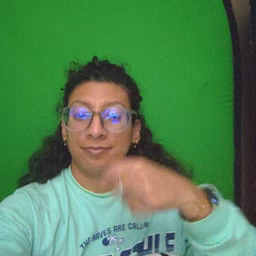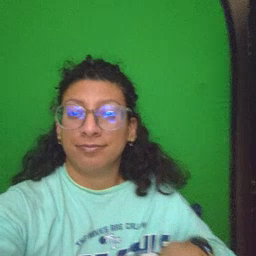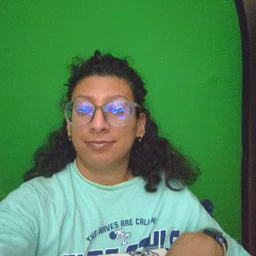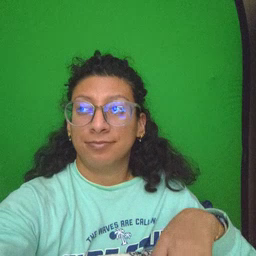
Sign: haveto